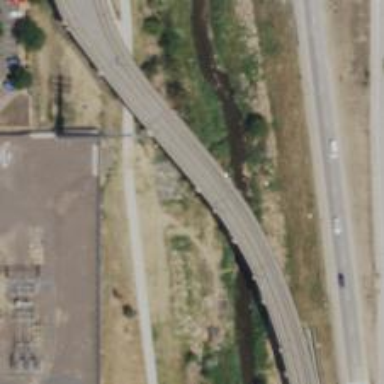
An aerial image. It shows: Viaduct bridge for light rail railway system with electrified contact lines.